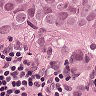
Metastatic tissue present: yes